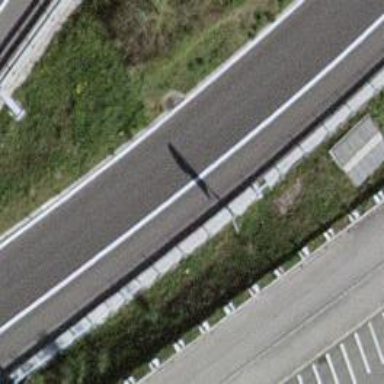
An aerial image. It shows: Motorway link.